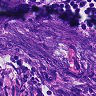
Metastatic tissue present: no